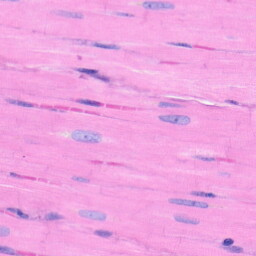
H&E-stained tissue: Heart